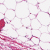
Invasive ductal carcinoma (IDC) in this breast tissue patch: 0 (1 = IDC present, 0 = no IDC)